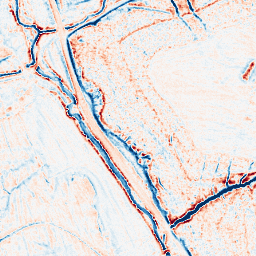
Category: classical
Decomposition family: gaussian
Decomposition parameters: sigma: 2
Upsampling method: sinc_blackman
Upsampling parameters: scale: 4
kernel_size: 8
Upsampling scale: 4